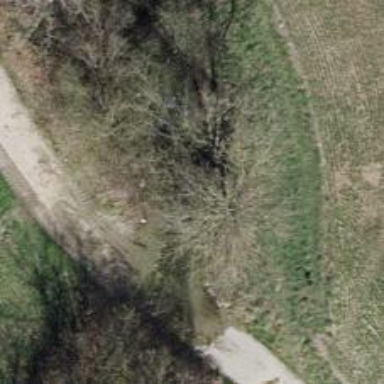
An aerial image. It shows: Culvert tunnel.